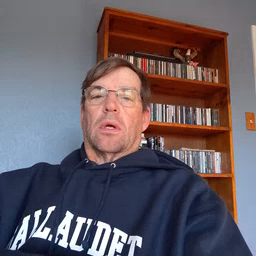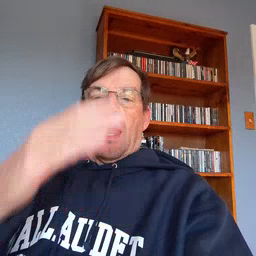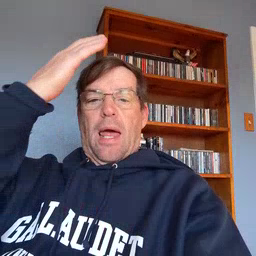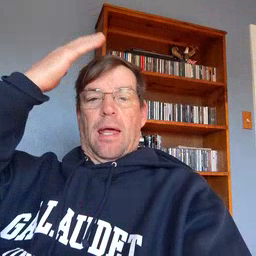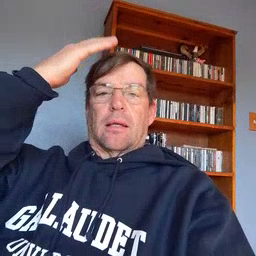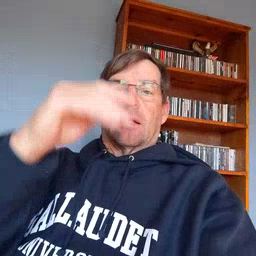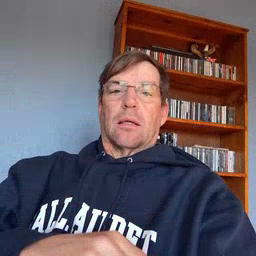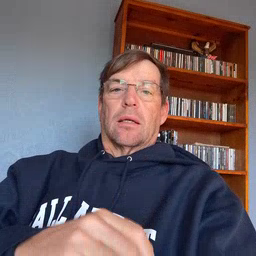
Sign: hat